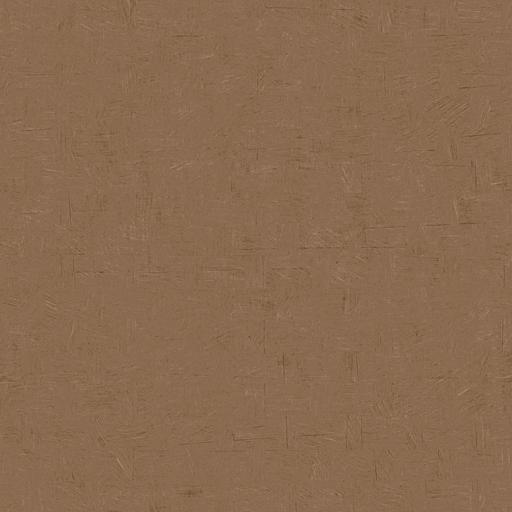
Tags: brown fabric light pattern wicker wood wooden